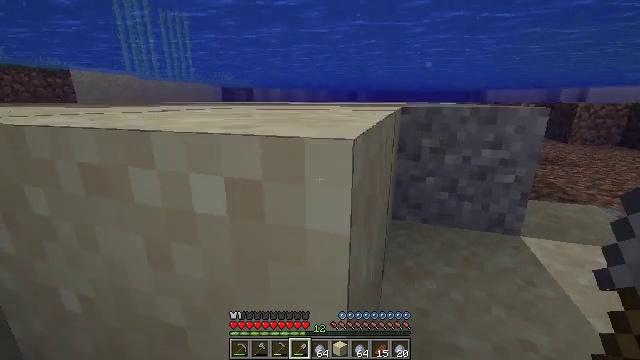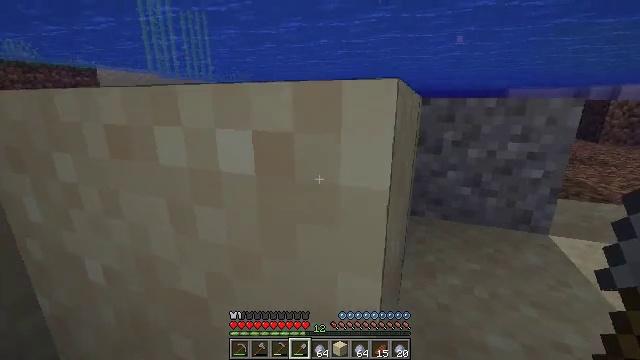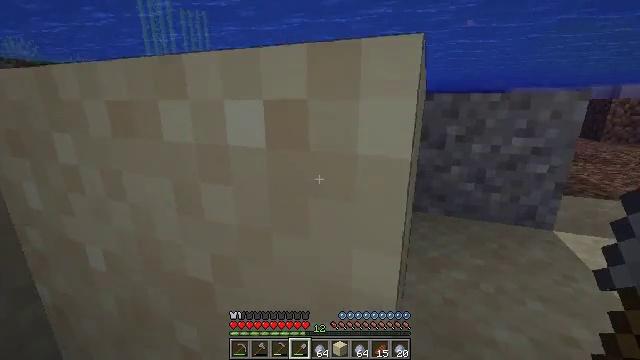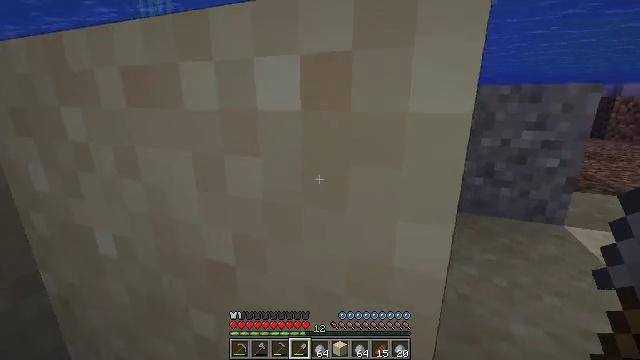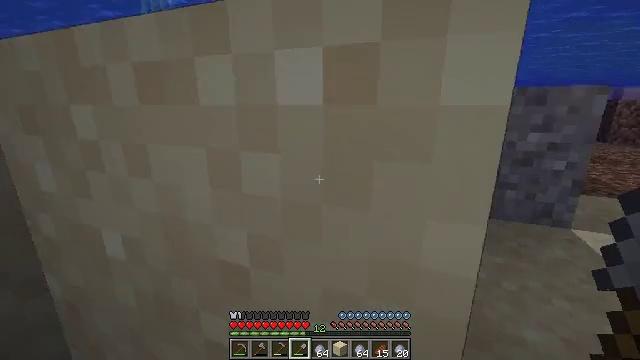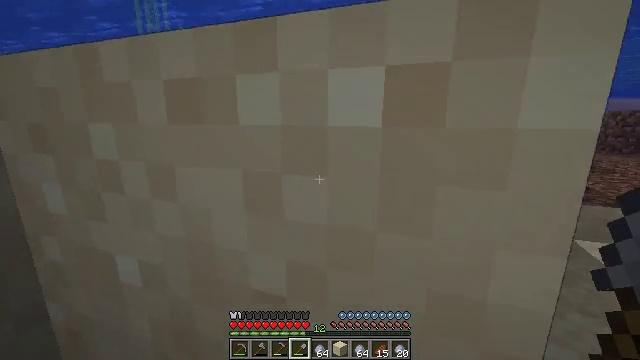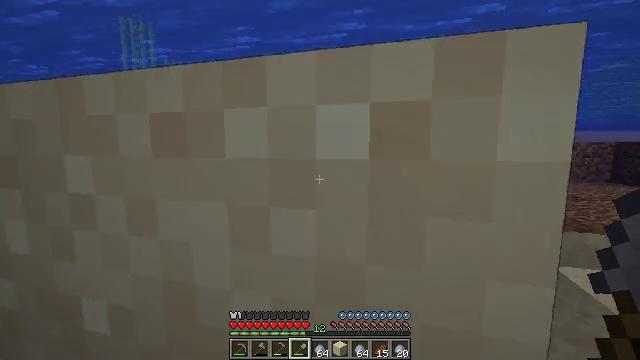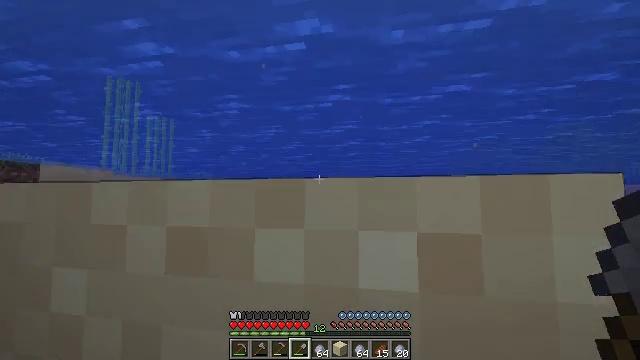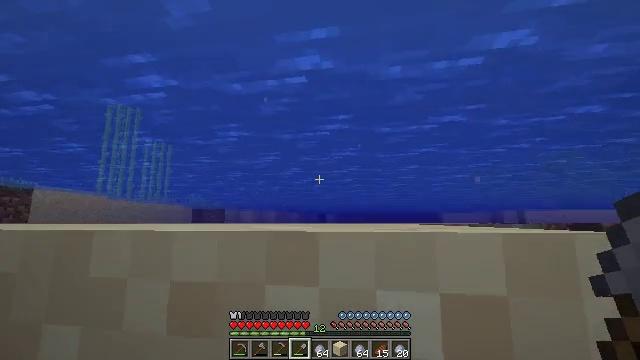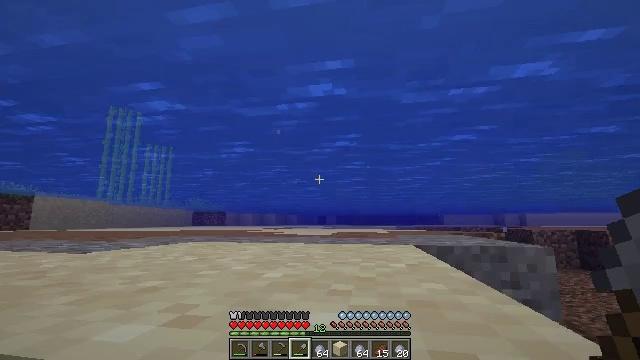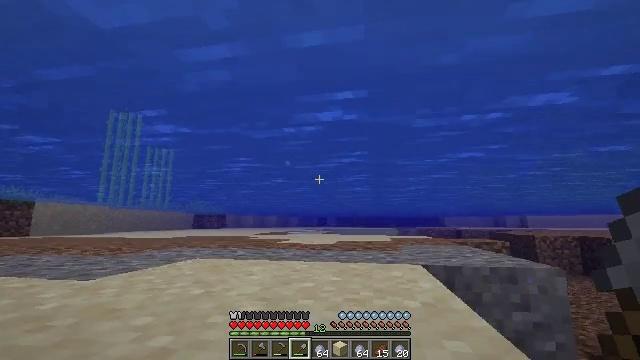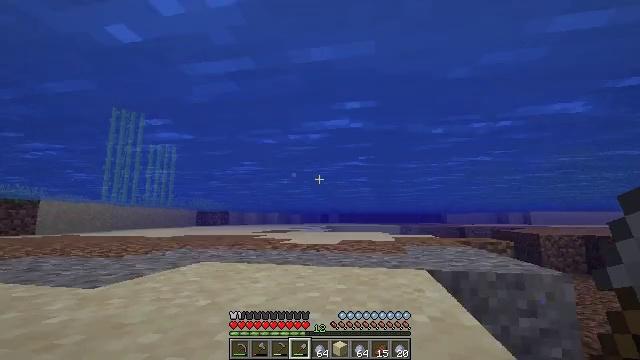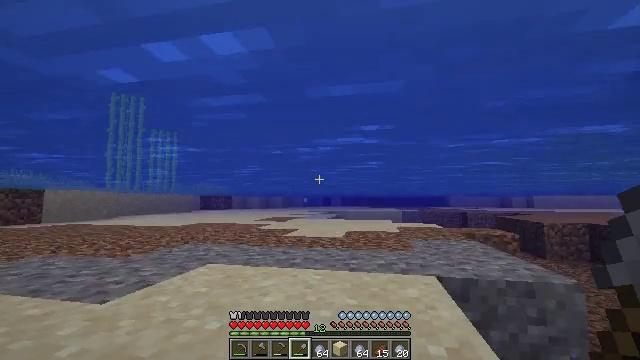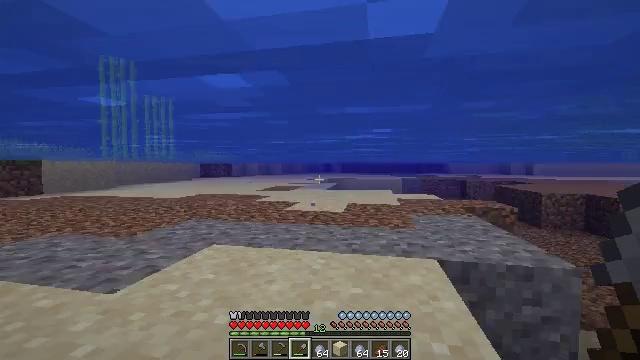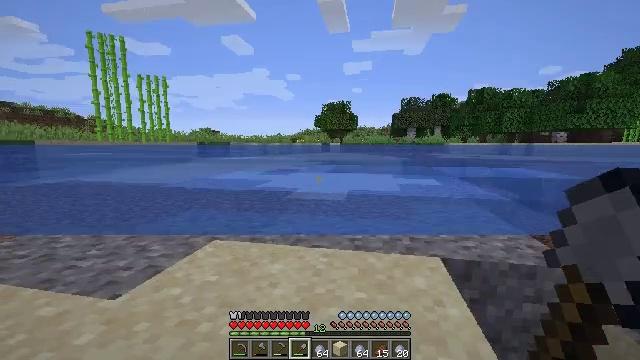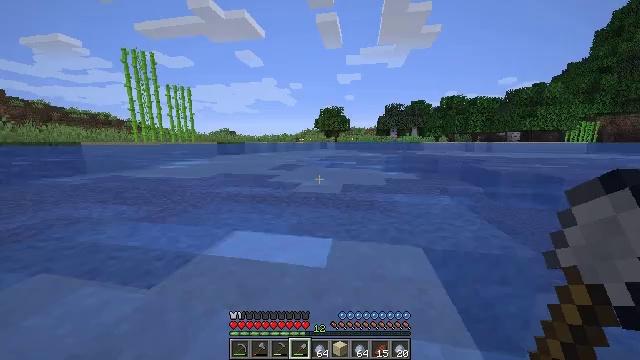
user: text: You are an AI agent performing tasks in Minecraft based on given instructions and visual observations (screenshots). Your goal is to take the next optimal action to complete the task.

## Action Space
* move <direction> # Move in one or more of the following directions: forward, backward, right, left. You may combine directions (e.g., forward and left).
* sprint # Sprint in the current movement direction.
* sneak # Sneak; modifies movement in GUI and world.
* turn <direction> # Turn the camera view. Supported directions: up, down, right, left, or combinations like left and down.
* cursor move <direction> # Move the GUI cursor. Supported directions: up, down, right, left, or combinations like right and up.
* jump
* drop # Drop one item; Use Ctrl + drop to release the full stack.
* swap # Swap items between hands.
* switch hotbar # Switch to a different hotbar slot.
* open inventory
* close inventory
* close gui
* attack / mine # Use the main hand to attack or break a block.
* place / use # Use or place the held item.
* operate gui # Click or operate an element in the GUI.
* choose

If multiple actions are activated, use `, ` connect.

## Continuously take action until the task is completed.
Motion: motion action
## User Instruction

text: Mine the clay from the riverbed.
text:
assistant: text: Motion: move forward, sprint, turn left
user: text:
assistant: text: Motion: move forward, sprint, jump
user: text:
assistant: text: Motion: move forward, sprint, jump
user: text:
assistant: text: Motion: move forward, sprint, jump
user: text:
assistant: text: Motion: move forward, sprint, turn right and up, jump
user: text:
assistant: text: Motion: move forward, sprint, turn right and up, jump
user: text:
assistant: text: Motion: move forward, sprint, turn right and up, jump
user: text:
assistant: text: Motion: move forward, sprint, turn up, jump
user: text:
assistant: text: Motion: move forward, sprint, jump
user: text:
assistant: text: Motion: move forward, sprint, jump
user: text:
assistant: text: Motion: move forward, sprint, jump
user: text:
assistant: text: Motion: move forward, sprint, turn down, jump
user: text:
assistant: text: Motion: move forward, sprint, turn down, jump
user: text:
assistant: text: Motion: move forward, sprint, turn down
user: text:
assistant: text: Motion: move forward, sprint, turn down
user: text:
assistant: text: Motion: move forward, sprint
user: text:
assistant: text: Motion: move forward, sprint
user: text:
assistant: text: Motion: move forward, sprint
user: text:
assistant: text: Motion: move forward, sprint
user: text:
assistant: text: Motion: move forward, sprint
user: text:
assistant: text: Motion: move forward, sprint
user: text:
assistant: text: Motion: move forward, sprint
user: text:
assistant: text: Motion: move forward, sprint
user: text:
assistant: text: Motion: move forward, sprint
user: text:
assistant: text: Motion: move forward, sprint
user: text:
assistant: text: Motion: move forward, sprint
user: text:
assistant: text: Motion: move forward, sprint
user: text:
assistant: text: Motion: move forward, sprint
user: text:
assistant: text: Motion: move forward, sprint
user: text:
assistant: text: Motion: move forward, sprint